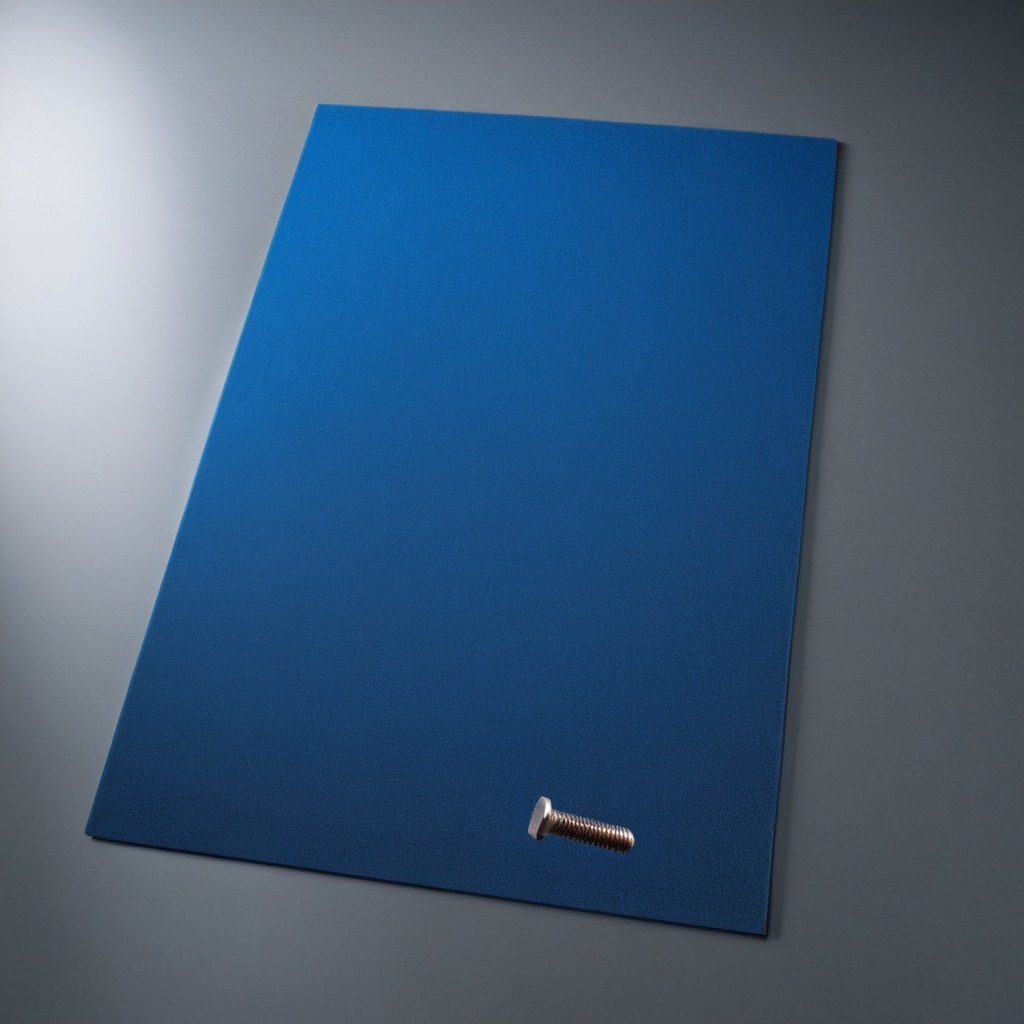
A metal screw is lying on the clean granite tabletop covered with a blue rubber mat inside a workshop under bright overhead lighting crisp shadows high clarity worn but beneath the mat